Chest X-ray:
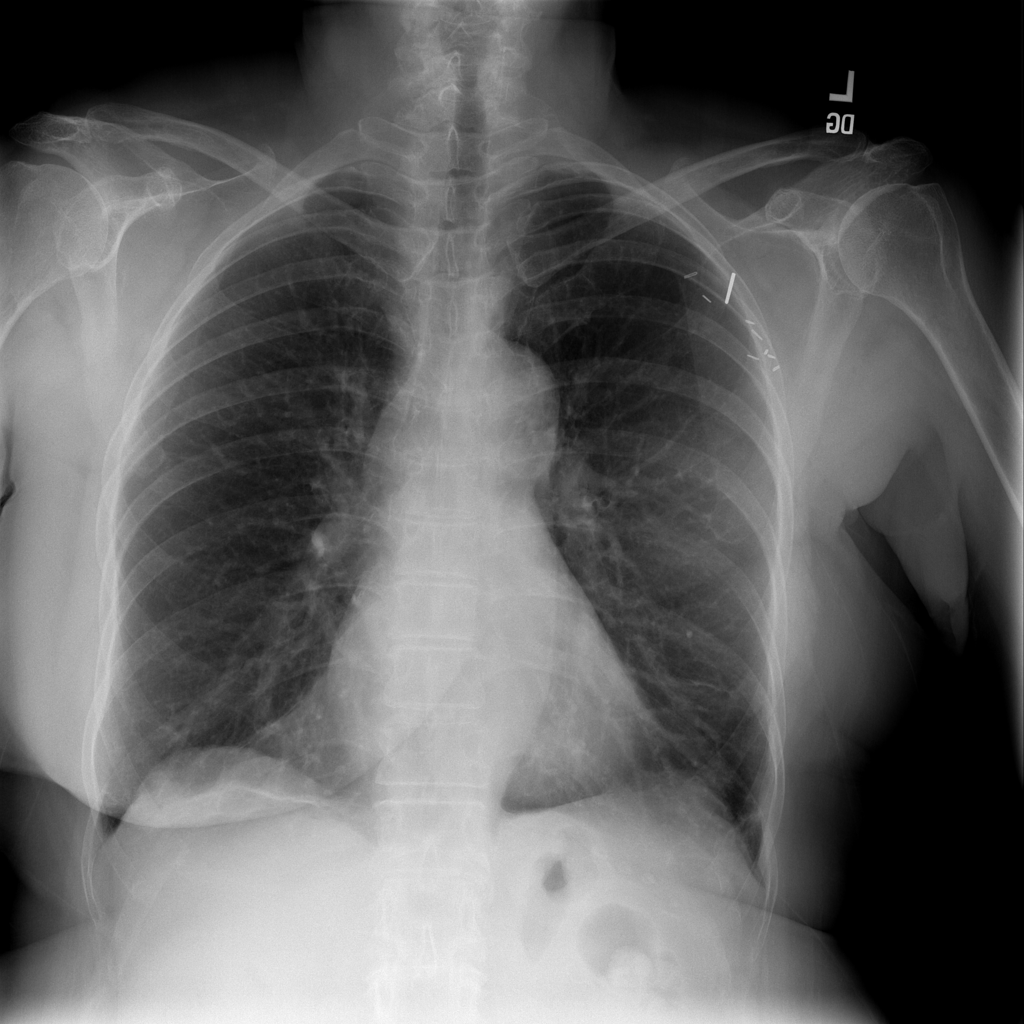
No abnormal finding: yes